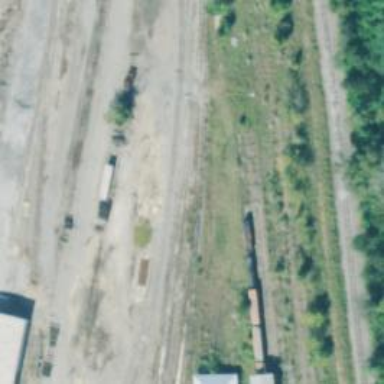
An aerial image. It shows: Disused railway spur.